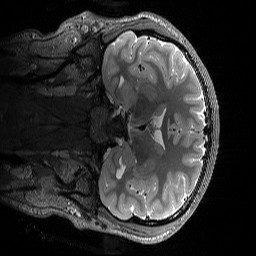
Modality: T2w
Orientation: coronal
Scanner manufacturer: siemens
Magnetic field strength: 3 T
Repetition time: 3.2 s
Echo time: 0.565 s